Question: I'm currently using Xcode 7.1 and I came across this:

I'm in no case a seasoned Mac user and I'm unable to revert to the full display where I had the project's info on the center of the screen.
Does someone more experienced or less dumb than me know how I can fix this?
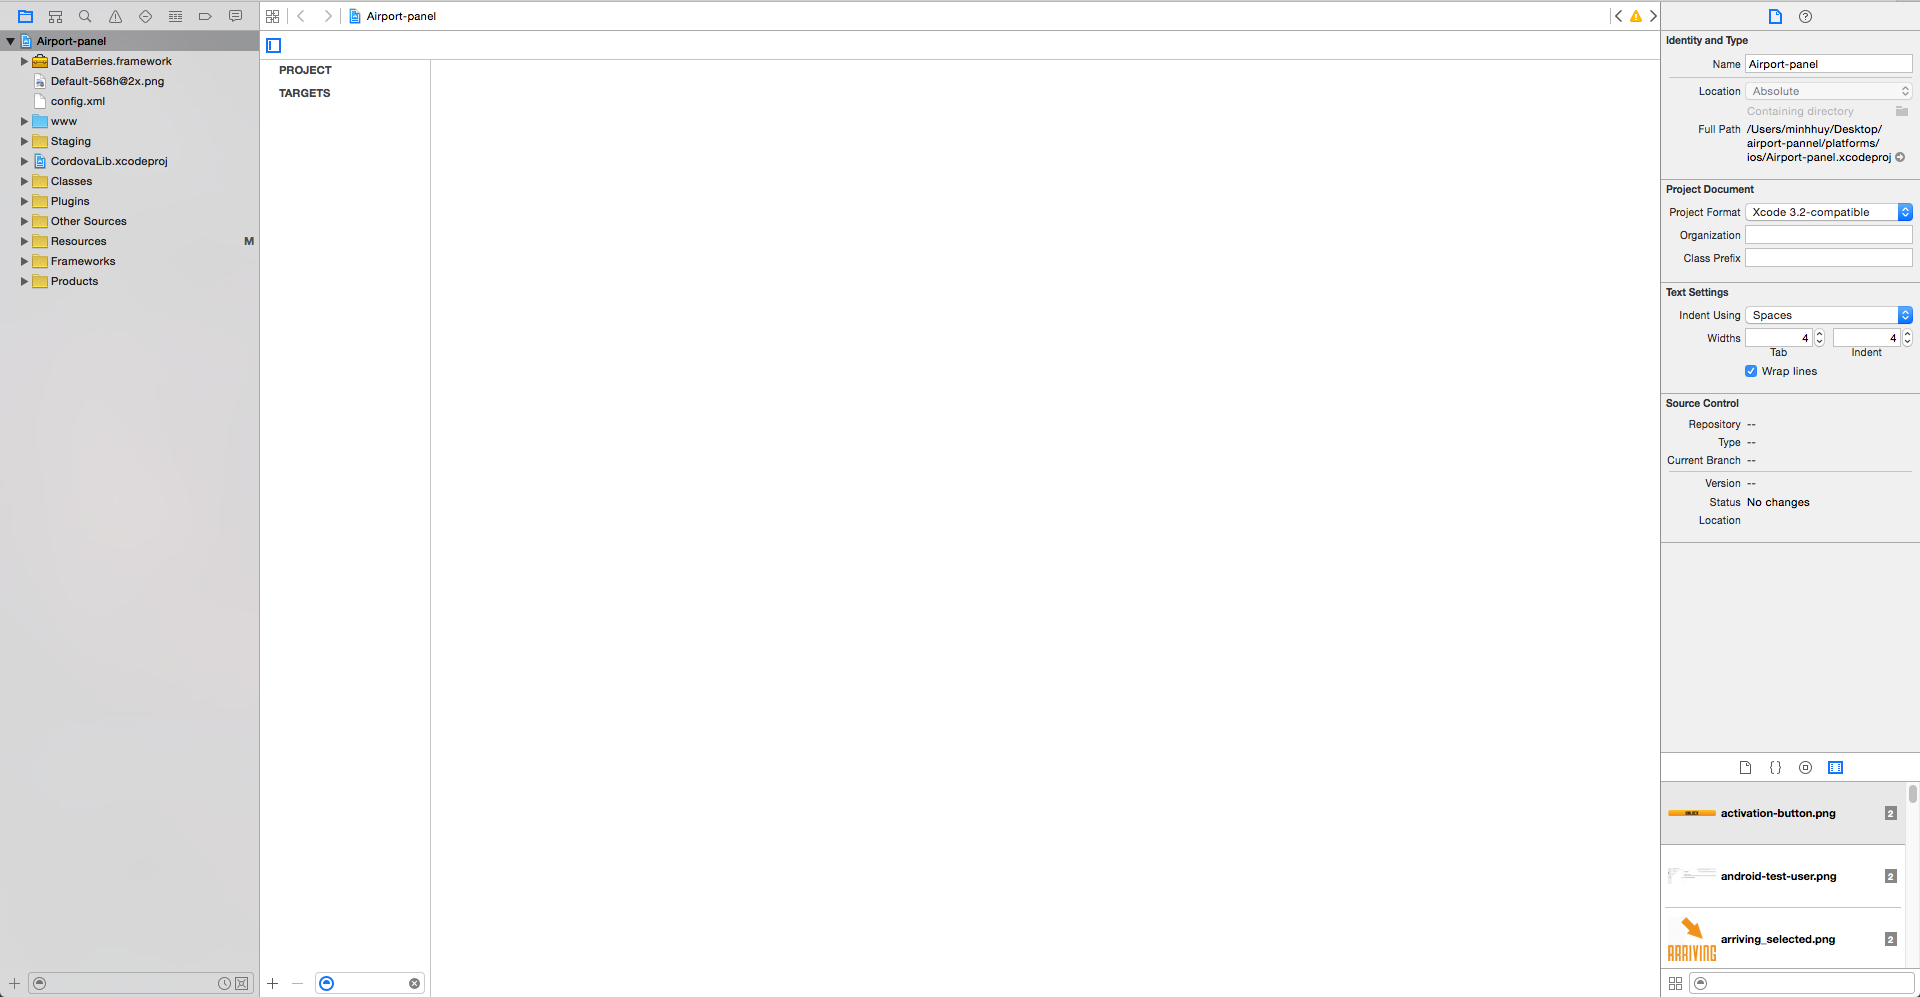
Answer: When I've seen this before, it's largely because of the .pbxproj file being corrupted - and this only really happens (??) if there is something that is externally modifying it, like a git merge.
In order to verify - and fix it - you need to:
a) Go to the project in Finder (and then close it in Xcode)
<URL>
b) Ctrl-click it and select 'Show Package Contents'
<URL>
c) open the project.pbxproj file in a text editor and finally
<URL>
d) fix any information that is stopping Xcode from reading the XML structure and displaying it properly in the IDE.
<URL>
With git, the error is usually unmergeable differences in the Build Settings - Teams, Profiles, Id's, etc. So you can either scroll very carefully through all 500+ lines of markup, or simply search for the git HEAD markers that look like chains of < or > lines - eg. ' '
Remove those, fix the conflicts, save the file, and reopen the Project.
Should be all good then!